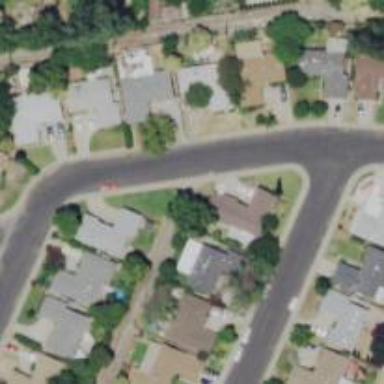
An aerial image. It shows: Alleyway designated as service road.